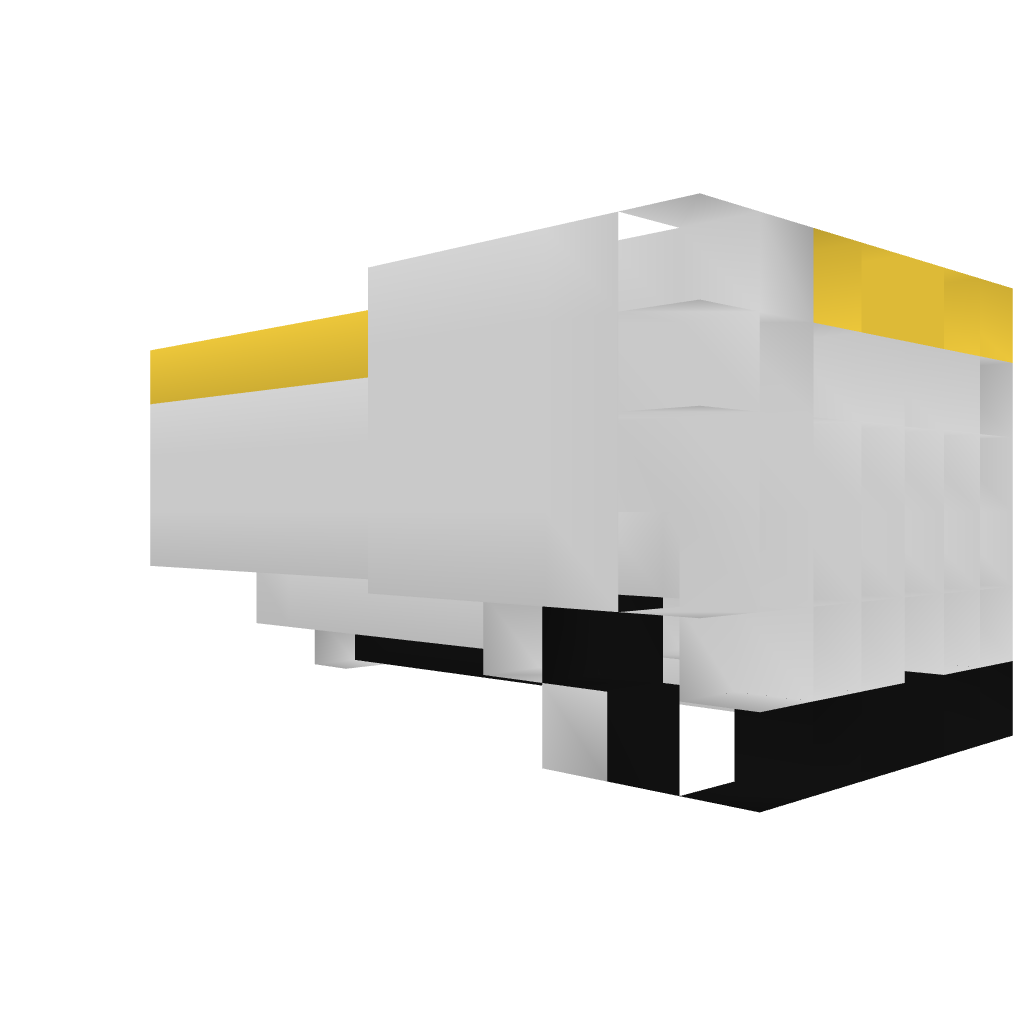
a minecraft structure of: Mini Bank/Insta-Chest